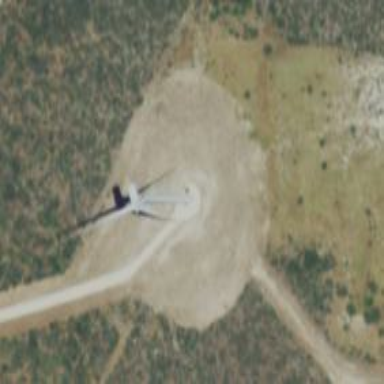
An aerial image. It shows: Wind generator in the form of horizontal axis wind turbine.